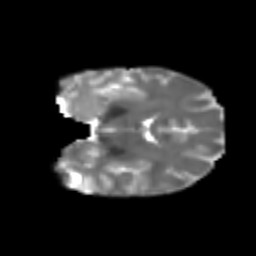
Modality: T2w
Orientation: coronal
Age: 21
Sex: female
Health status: healthy